Question: I want to customise cell origin x, origin y, width and height.
I want UITableViewCell like this. i want my data in cell like bubble chat

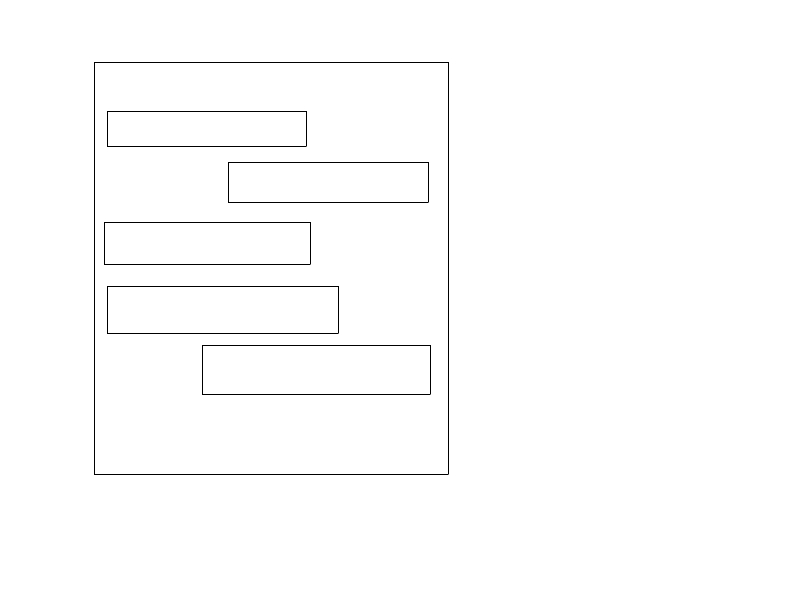
Answer: Might be you are looking for below custom UITableView and source code;
<URL>
<URL>
<URL>
<URL>
<URL>
<URL>
Use and edit it as per your requirement.